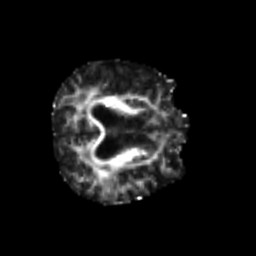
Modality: FA
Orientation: axial
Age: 75
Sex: female
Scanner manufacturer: siemens
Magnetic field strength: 3 T
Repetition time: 4.987 s
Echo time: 0.0792 s